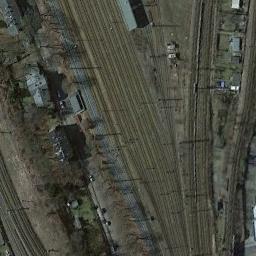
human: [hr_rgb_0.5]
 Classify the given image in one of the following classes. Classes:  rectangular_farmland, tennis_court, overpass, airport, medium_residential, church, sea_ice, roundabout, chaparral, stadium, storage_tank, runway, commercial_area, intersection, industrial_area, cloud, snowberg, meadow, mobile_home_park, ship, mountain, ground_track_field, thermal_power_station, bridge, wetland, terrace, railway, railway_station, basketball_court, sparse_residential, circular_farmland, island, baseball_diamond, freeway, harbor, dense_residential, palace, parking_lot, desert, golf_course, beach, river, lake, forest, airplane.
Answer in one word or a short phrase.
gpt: railway